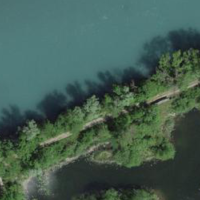
EUNIS habitat code: 15
Species observed at this site:
Allium ursinum
Corylus avellana
Alcedo atthis
Fringilla coelebs
Euphorbia cyparissias
Calopteryx virgo
Sphecodes albilabris
Poecile palustris
Hippocrepis emerus
Pyronia tithonus
Castor fiber
Euonymus europaeus
Anthyllis vulneraria
Ficus carica
Prunus spinosa